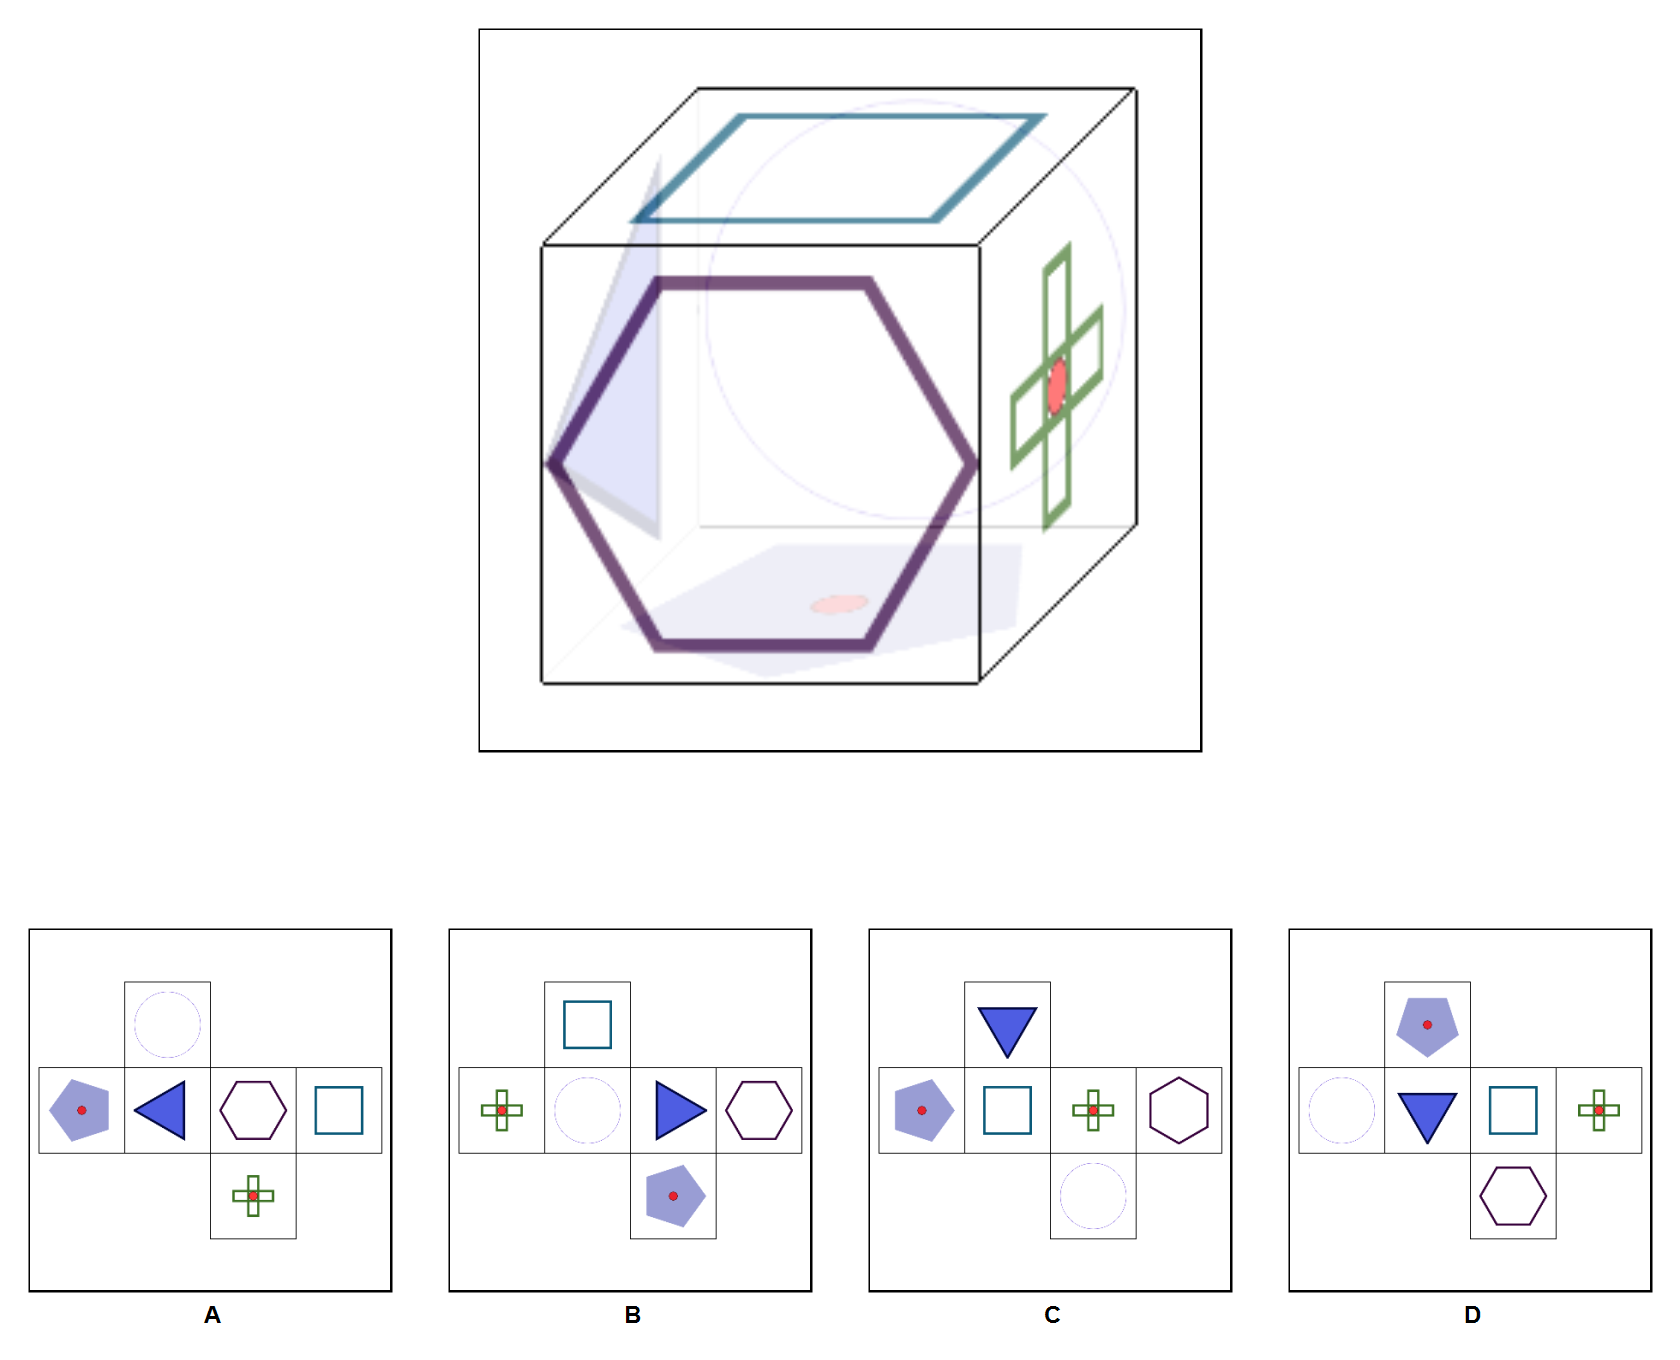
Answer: B